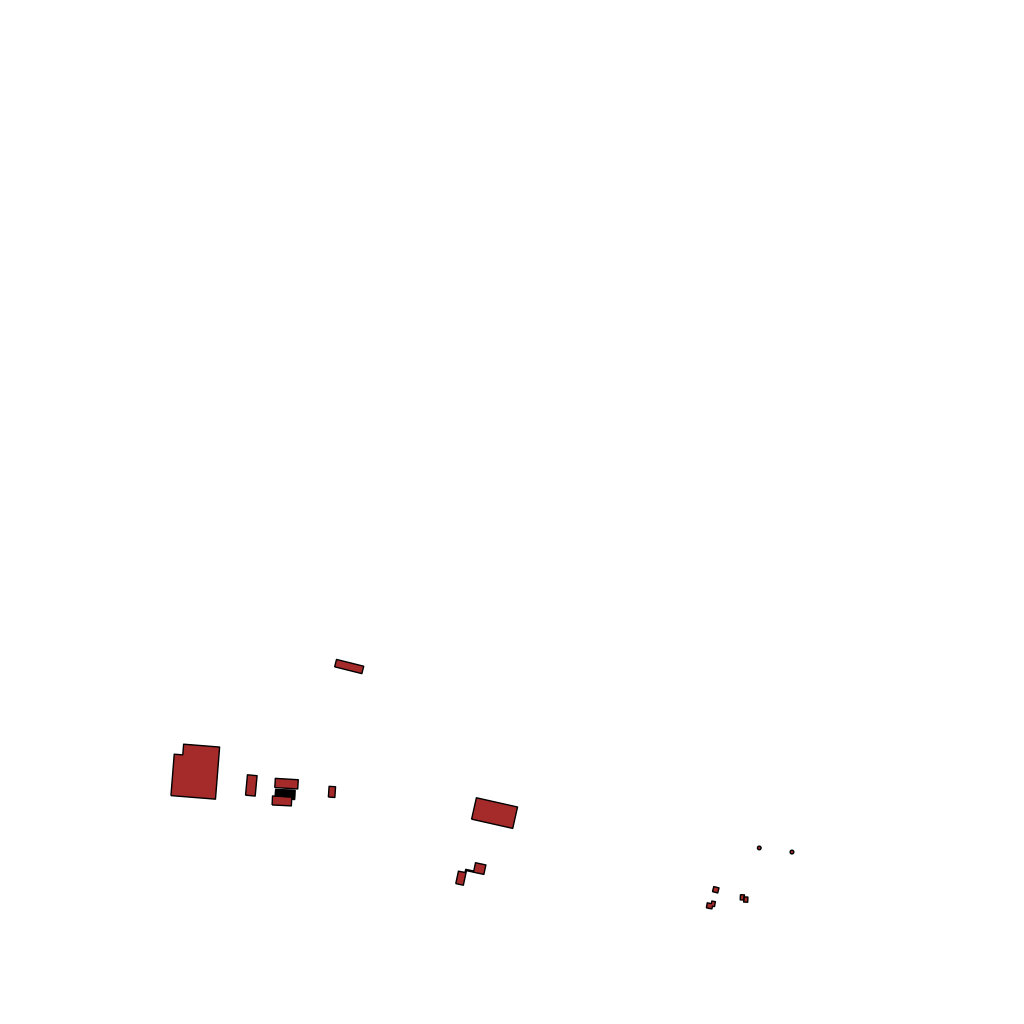
Tags: overhead vector_map, recreation, individual_rise, low_rise, density_1, Building, Facility, 1.0 km²